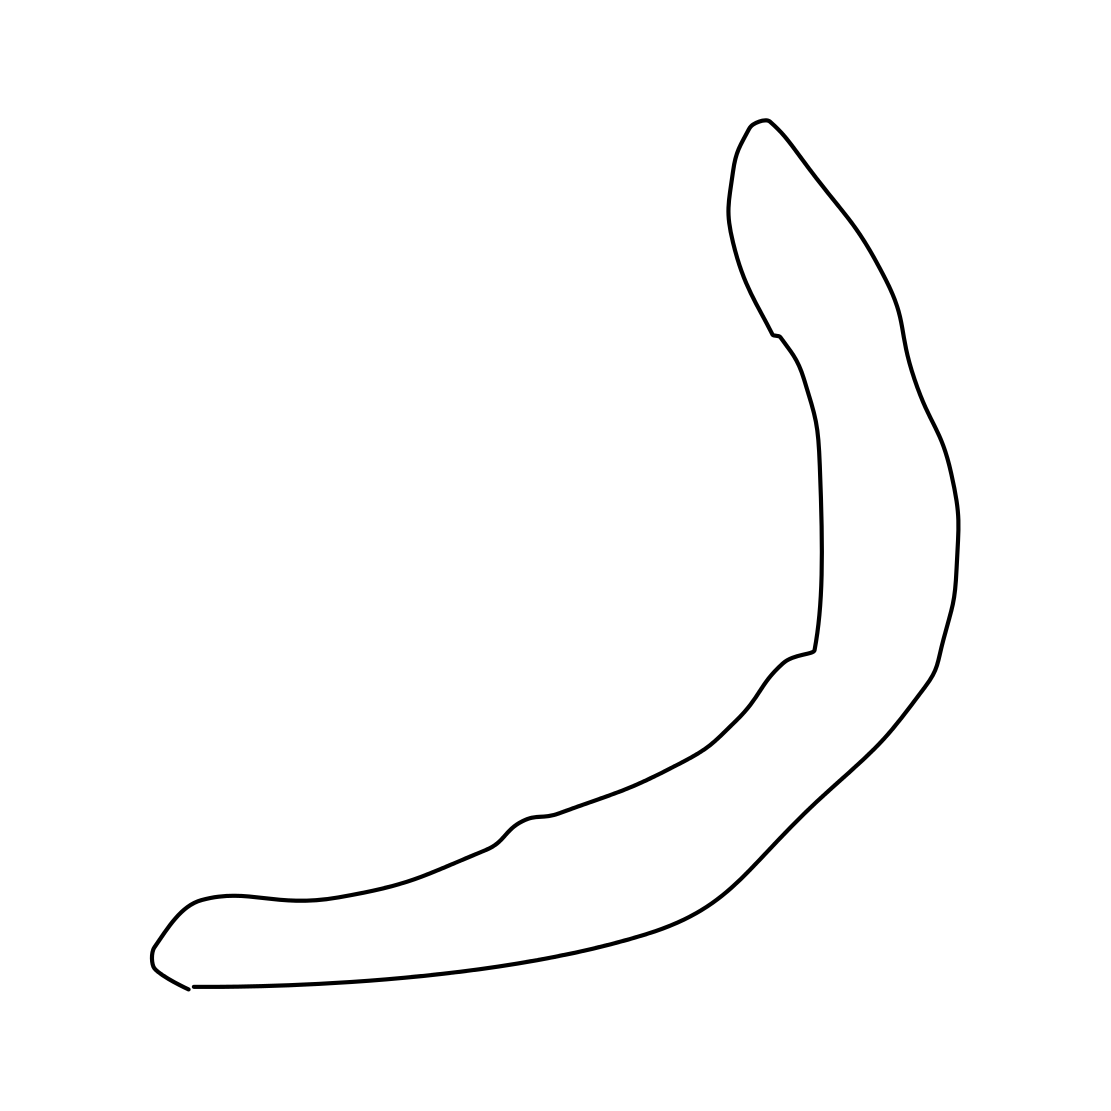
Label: boomerang